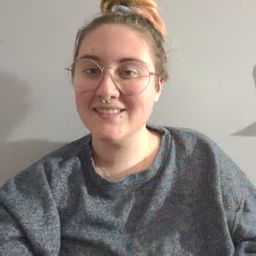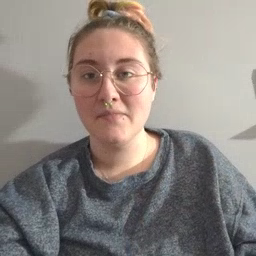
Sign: awake